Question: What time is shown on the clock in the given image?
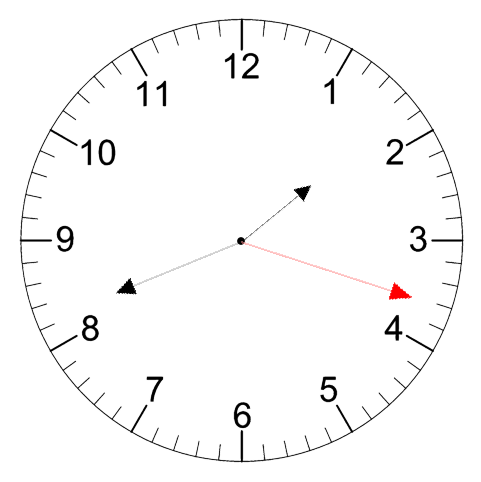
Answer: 01:41:18